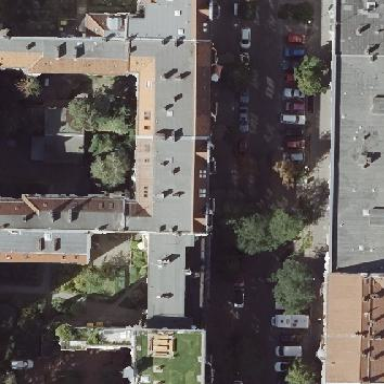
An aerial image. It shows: Residential building with distinctive double saltbox roof shape.